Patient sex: M
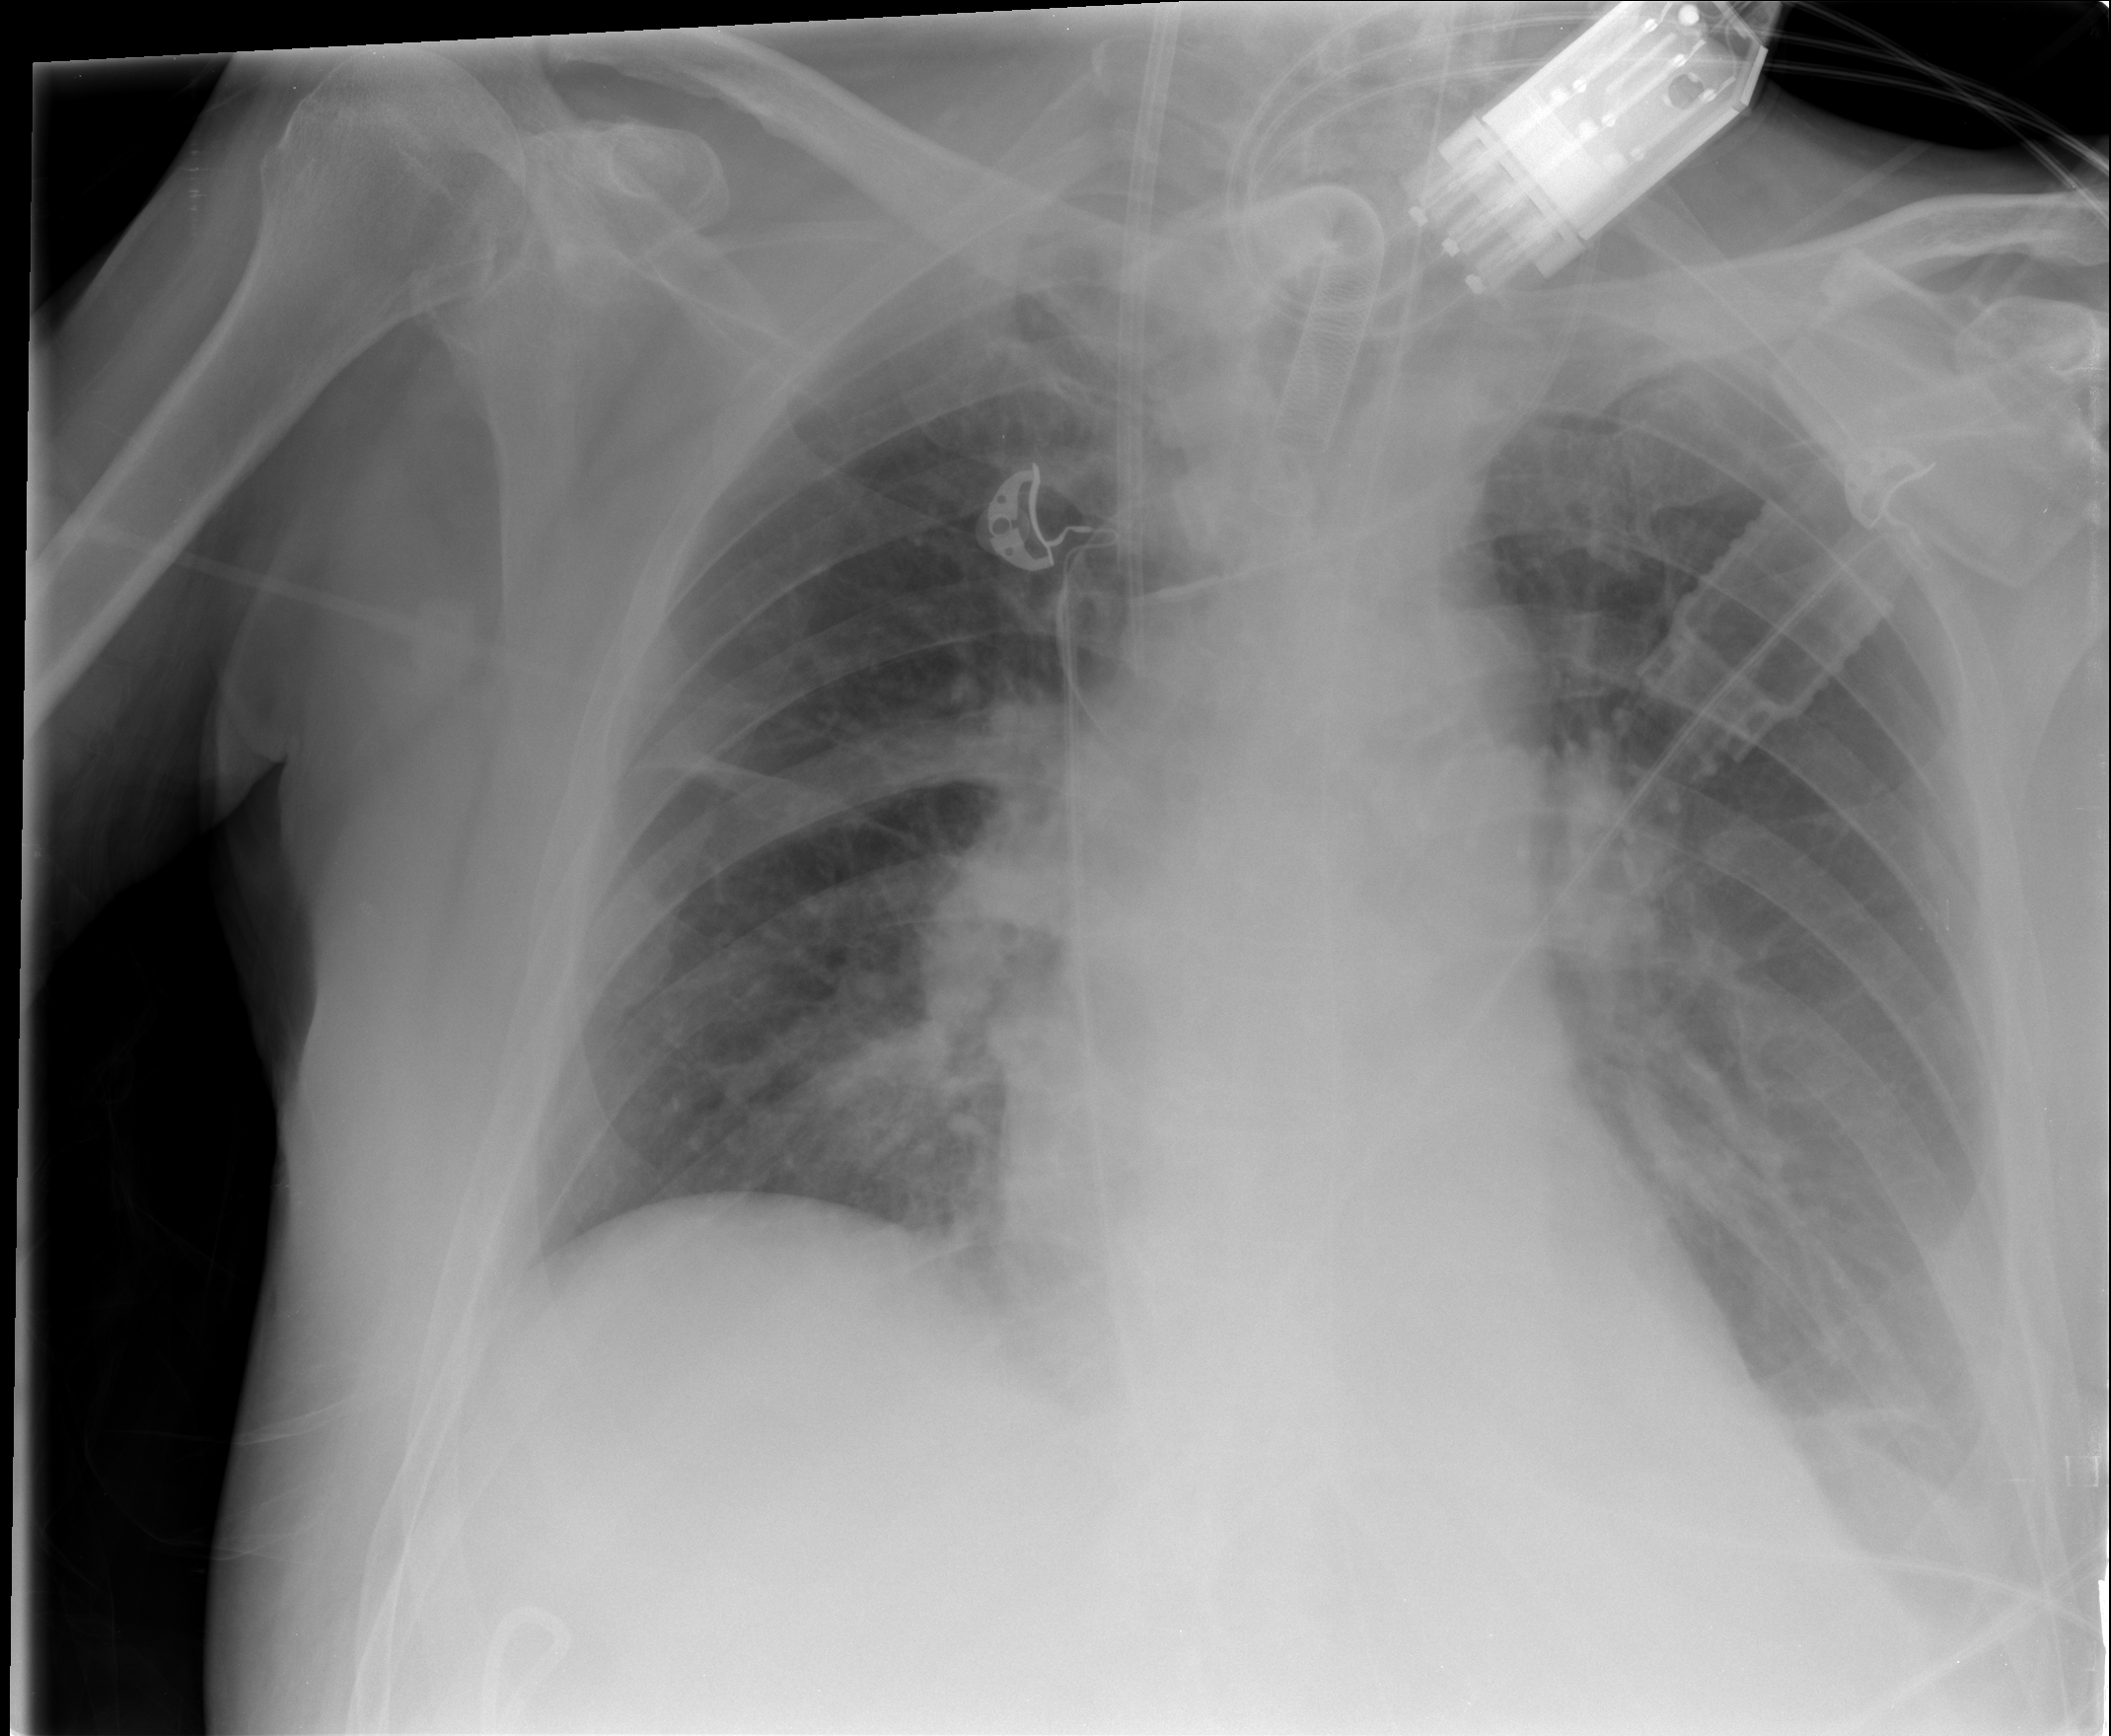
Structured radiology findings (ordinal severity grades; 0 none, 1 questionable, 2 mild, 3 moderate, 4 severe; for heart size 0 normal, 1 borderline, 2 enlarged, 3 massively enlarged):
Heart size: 2
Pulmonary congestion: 3
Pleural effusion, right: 1
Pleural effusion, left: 3
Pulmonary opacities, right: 2
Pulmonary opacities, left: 0
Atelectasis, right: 0
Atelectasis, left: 3